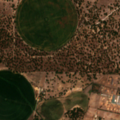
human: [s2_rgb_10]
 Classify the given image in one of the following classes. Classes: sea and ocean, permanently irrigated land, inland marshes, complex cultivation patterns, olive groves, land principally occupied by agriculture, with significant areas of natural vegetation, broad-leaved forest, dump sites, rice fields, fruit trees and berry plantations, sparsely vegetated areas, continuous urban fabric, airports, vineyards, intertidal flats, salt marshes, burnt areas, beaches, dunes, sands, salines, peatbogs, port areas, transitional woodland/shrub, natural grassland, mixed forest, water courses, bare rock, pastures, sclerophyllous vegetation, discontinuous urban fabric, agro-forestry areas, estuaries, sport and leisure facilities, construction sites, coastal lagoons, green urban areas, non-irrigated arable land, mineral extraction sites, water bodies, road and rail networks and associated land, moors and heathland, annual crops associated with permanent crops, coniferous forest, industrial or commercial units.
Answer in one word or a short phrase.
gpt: permanently irrigated land, agro-forestry areas, coniferous forest